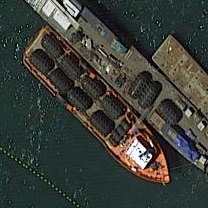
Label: Cargo_ship